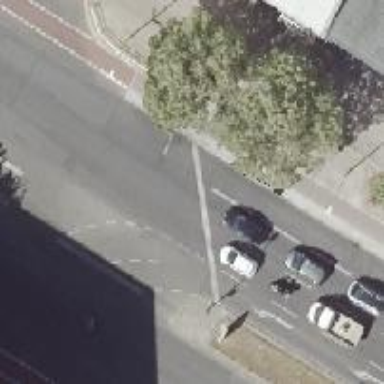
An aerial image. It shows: Road with traffic signals.